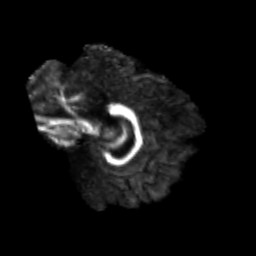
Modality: FA
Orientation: sagittal
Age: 24
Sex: male
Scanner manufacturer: siemens
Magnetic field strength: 3 T
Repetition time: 3.5 s
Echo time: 0.125 s